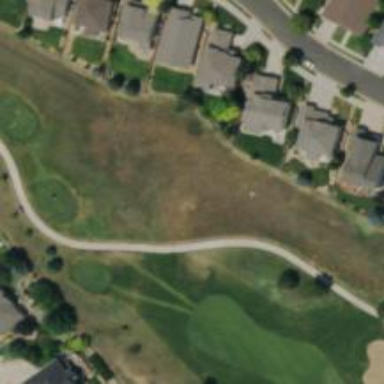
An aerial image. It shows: Path designated for golf carts.